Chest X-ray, PA view. Patient: 40 years old, sex M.
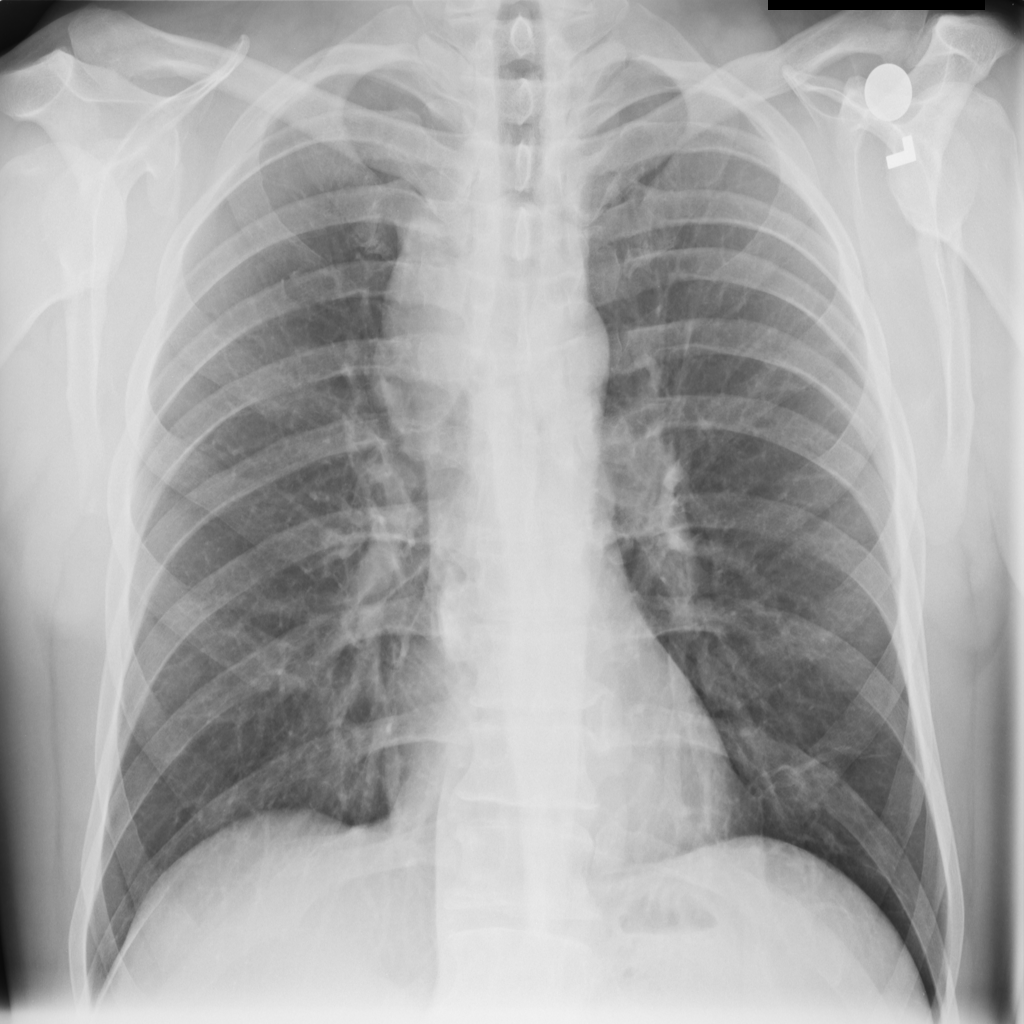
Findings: No Finding